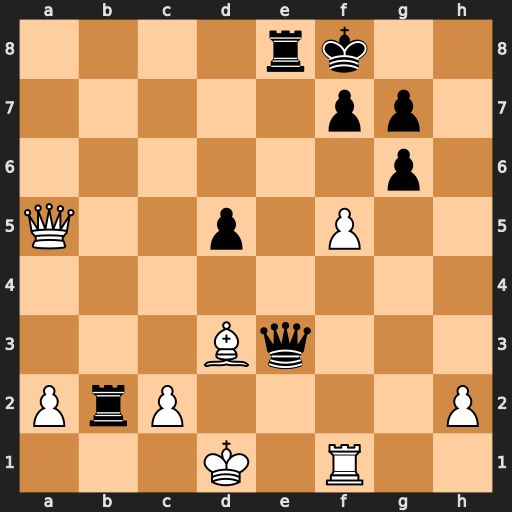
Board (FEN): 4rk2/5pp1/6p1/Q2p1P2/8/3Bq3/PrP4P/3K1R2
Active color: w
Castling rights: -
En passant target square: -
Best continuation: Qa3+ Kg8 Qxb2